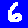
Digit: 6